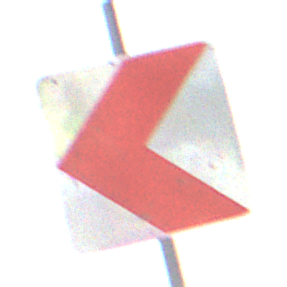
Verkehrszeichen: RichtungstafelnInKurvenKleinRechts
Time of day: MorningAfternoon
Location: Outdoor (Suburban)
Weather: PartlyCloudy
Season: NotSpecified
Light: Natural